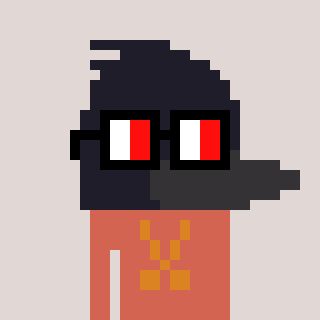
a pixel art character with square glasses with black frames and red eyes, a raven-shaped head and a peachy-colored body on a warm background